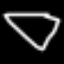
Label: diamond